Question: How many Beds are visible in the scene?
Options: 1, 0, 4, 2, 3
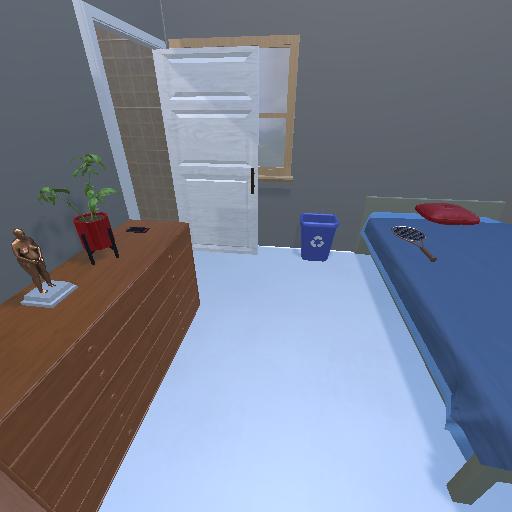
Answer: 1